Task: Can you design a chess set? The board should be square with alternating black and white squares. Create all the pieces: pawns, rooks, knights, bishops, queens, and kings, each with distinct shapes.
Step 3355:
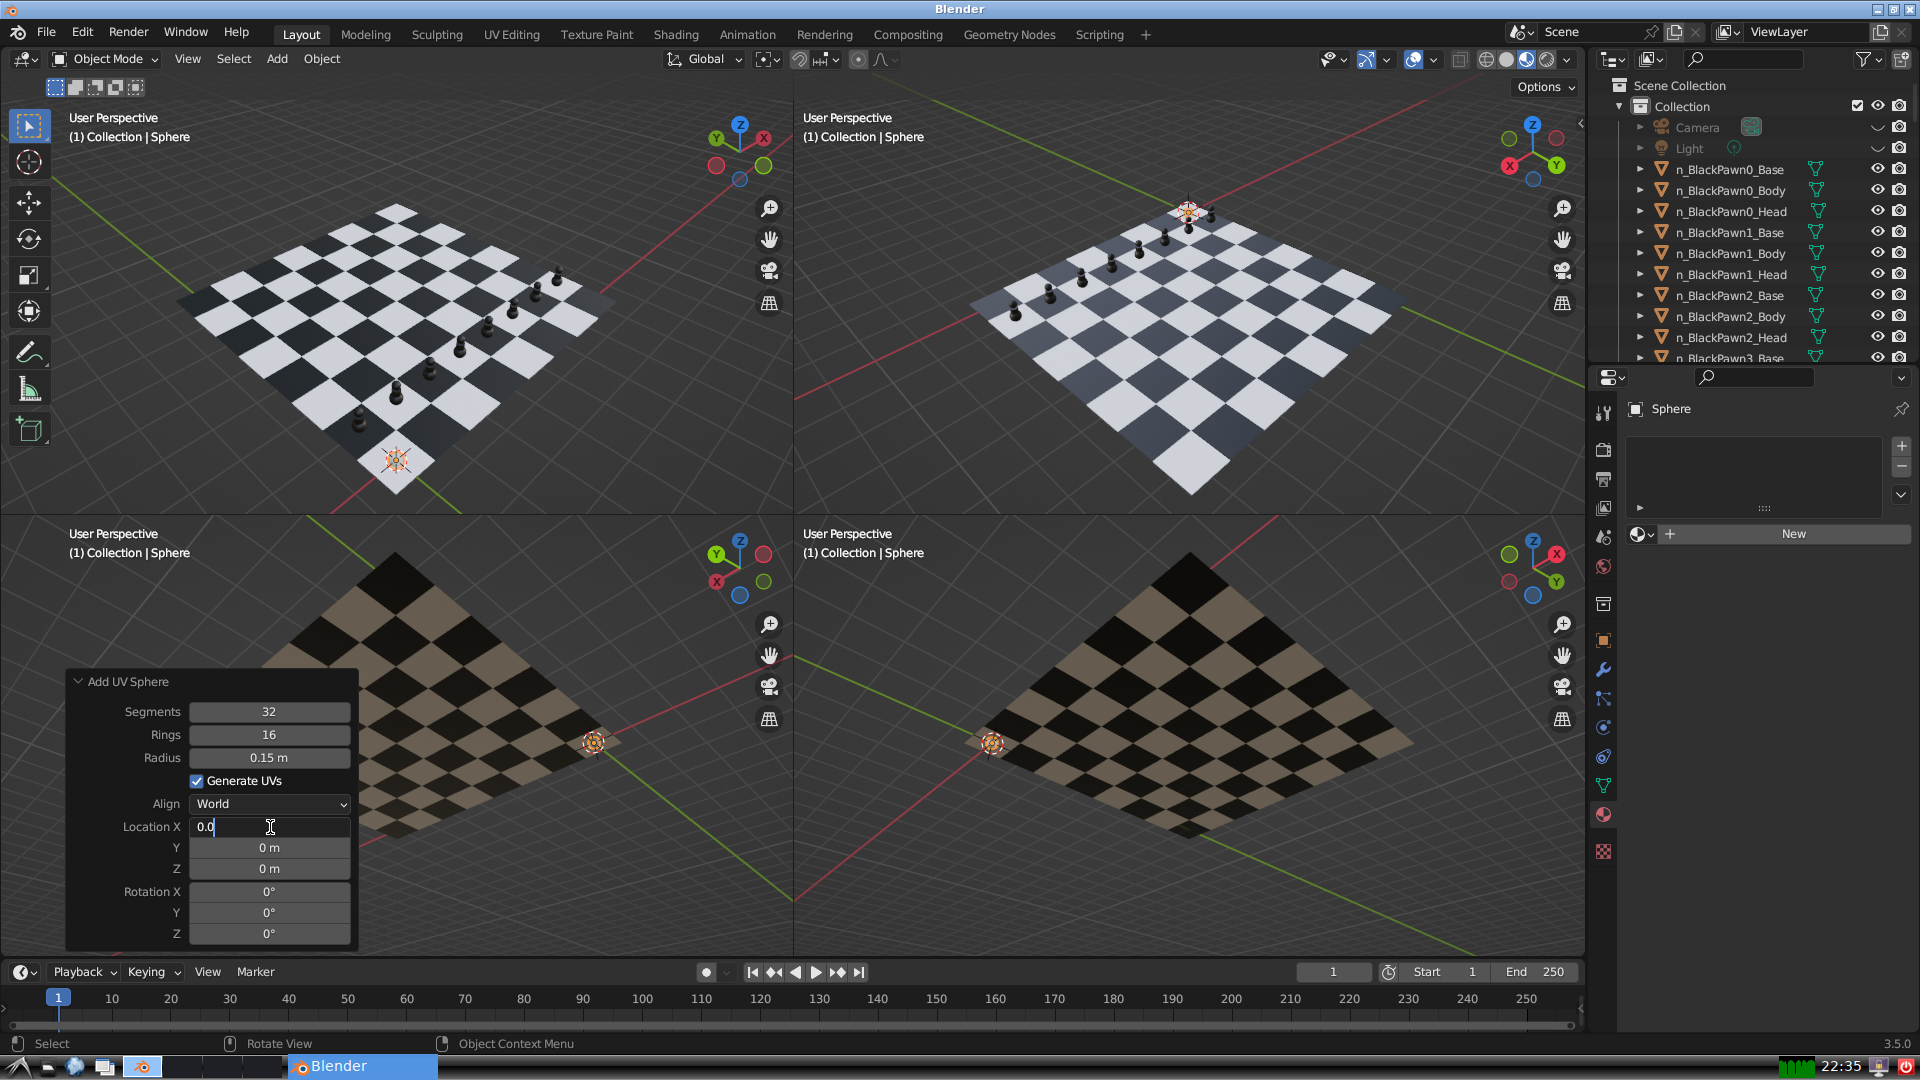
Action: {"key_press": ['Return']}